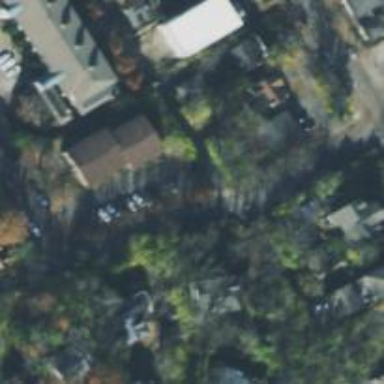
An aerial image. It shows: Alley classified as service road.